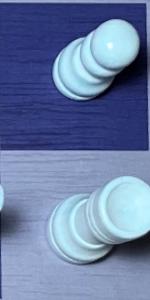
Label: Rook_White